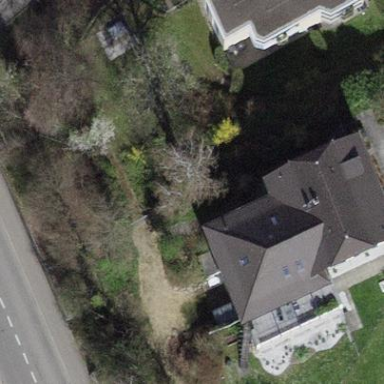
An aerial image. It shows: Building with tiled roof.